Field crop: tomato
Growth stage: 1
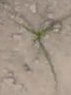
Species: cyperus